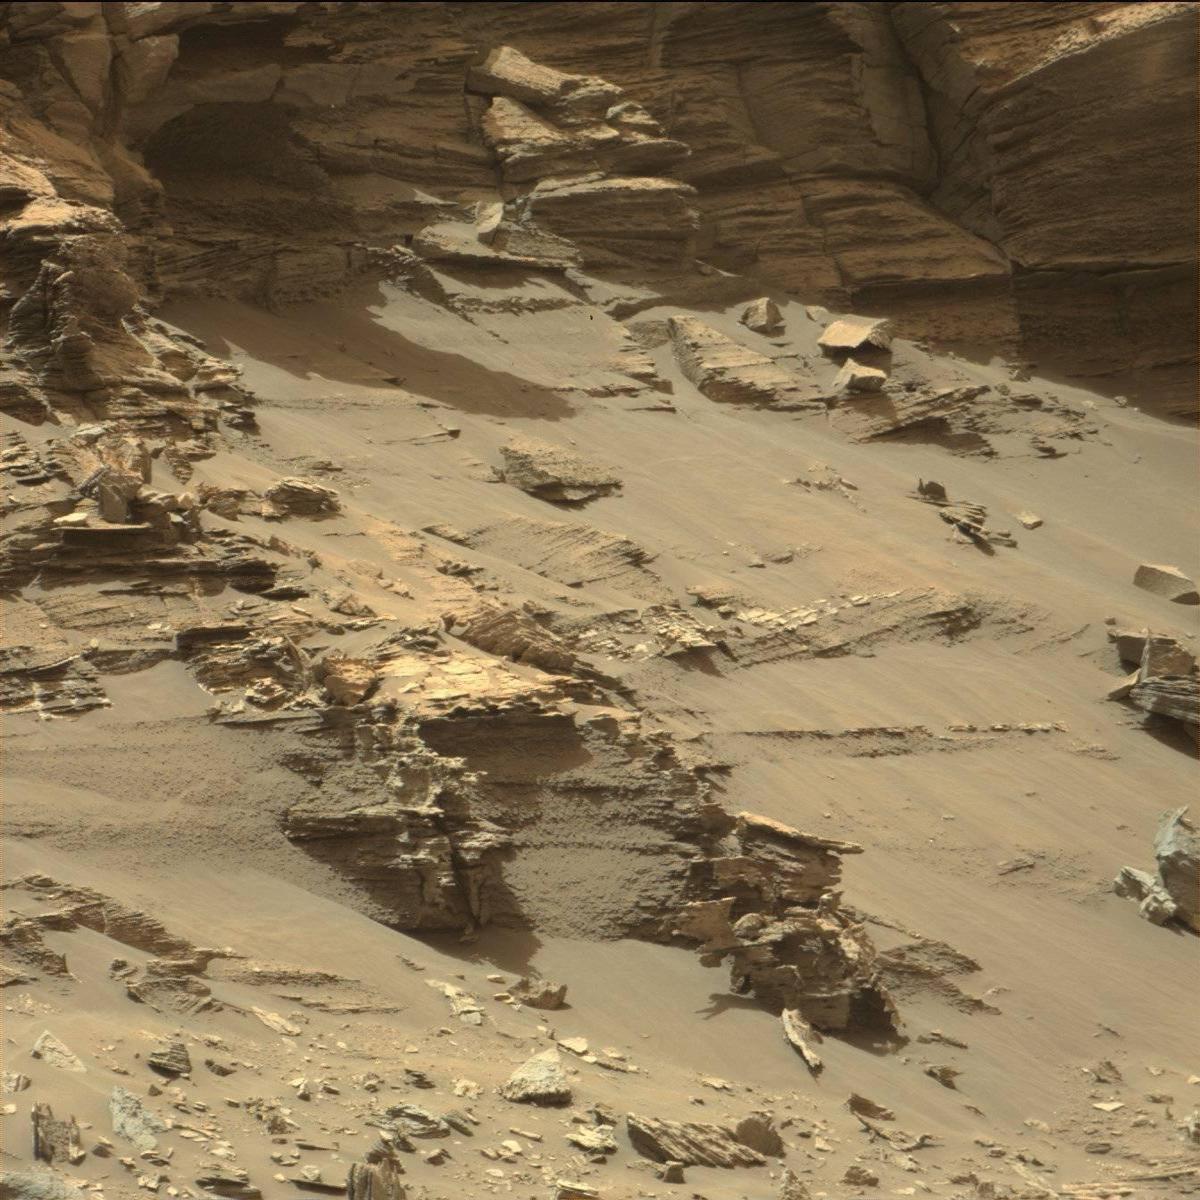
Terrain classes present: Bedrock, Rock, Sand / Soil